Question: I'm playing around with the google InfoWindow.
And almost everything is perfect. I'm Just missing something on the windows.
I always have a right and bottom white space.
I don't mind that much for the bottom one but I'd like to get rid of the right one.
Any idea how to do that ?

'''
<div class="gm-style-iw" style="position: absolute; left: 12px; top: 9px; overflow: auto; width: 352px; height: 290px;">
<div class="" style="overflow: auto;">
<div class="infoBox">
<div style="max-width: 352px; padding: 0px;">
<div id="info-map-element">
<div class="street">
<img src="http://maps.googleapis.com/maps/api/streetview?size=360x190&amp;location=37.<PHONE>,-<PHONE>&amp;fov=90&amp;heading=235&amp;pitch=10&amp;sensor=false" alt="">
<div class="shadow"></div>
<div class="title"> Customer History<br> 123 Foo Av, San Francisco, CA 12345</div>
</div>
<div class="wrap clearfix">
<div class="item clearfix">
<small>2013-09-11</small>
<p>This is the a test of customer history purchases.</p>
<div class="row clearfix">
<div class="col-lg-5"> Cost Estimate <span>$11000</span></div>
<div class="col-lg-7"> Purchase No. <span>123456789</span></div>
</div>
<div class="row clearfix">
<div class="col-lg-12"> Sell by <a href="">My Online seller dot com</a></div>
</div>
</div>
<div class="row clearfix"></div>
</div>
</div>
</div>
</div>
</div>
#map_newsfeed .gm-style-iw {
width: 352px!important;
height: auto!important;
left: 0!important;
font-size: 15px!important;
font-weight: normal!important;
top: 0!important;
overflow: hidden!important;
border-radius: 3px;
}
#map_newsfeed .gm-style-iw > div {
overflow: hidden!important;
}.gm-style .gm-style-iw, .gm-style .gm-style-iw a, .gm-style .gm-style-iw span, .gm-style .gm-style-iw label, .gm-style .gm-style-iw div {
font-size: 13px;
font-weight: normal;
}#info-map-element .row > div {
font-size: inherit;
font-weight: inherit;
}
#info-map-element .shadow {
width: 100%;
height: 100%;
bottom: 0;
-webkit-box-shadow: 0 -35px 75px rgba(0,0,0,0.95) inset;
box-shadow: 0 -35px 75px rgba(0,0,0,0.95) inset;
position: absolute;
font-style: normal;
font-weight: normal;
z-index: 1;
}
#map .gm-style {
font-family: inherit;
}#info-map-element .pagination {
margin: 10px 0 0;
}
.infoBox > img {
position: absolute;
top: 0px;
right: 25px;
display: block;
z-index: 3;
}
#info-map-element .pointer {
width:23px;
height:19px;
top: 99%;
left: 41%;
position:absolute;
display:block;
background: transparent url('http://d3flf7kkefqaeh.cloudfront.net/_assets/3/pointer_down.png');
}#info-map-element .wrap {
padding: 0;
}
#info-map-element .wrap .item:nth-child(even) {
background: #ececec;
}
#info-map-element .wrap .item {
padding: 10px;
}#legend strong {
float: left;
margin: 0 10px 0 0;
display: block;
}
'''
EDTI #2:
So I can change the dom the way I want it with Jquery. Those 3 lines work"
'''
$(".gm-style-iw").next("div").css("right", '52px');
$(".gm-style-iw").prev("div").children().last().css("width", '351px');
$($(".gm-style-iw").prev("div").children()[1]).css("width", '351px');
'''
But for some reason only the first line get executed.
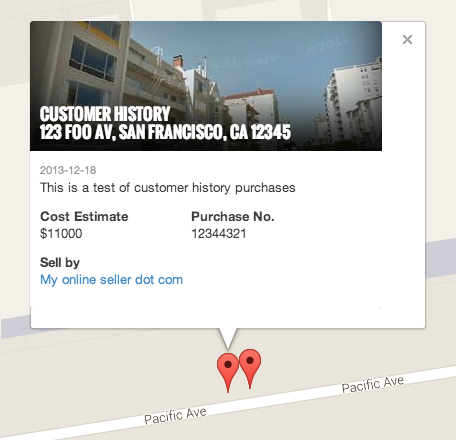
Answer: You need to first remove the infowindow background & shadow, then apply your own css.
'''
/*
* The google.maps.event.addListener() event waits for
* the creation of the infowindow HTML structure 'domready'
* and before the opening of the infowindow defined styles
* are applied.
*/
google.maps.event.addListener(infowindow, 'domready', function() {
// Reference to the DIV which receives the contents of the infowindow using jQuery
var iwOuter = $('.gm-style-iw');
/* The DIV we want to change is above the .gm-style-iw DIV.
* So, we use jQuery and create a iwBackground variable,
* and took advantage of the existing reference to .gm-style-iw for the previous DIV with .prev().
*/
var iwBackground = iwOuter.prev();
// Remove the background shadow DIV
iwBackground.children(':nth-child(2)').css({'display' : 'none'});
// Remove the white background DIV
iwBackground.children(':nth-child(4)').css({'display' : 'none'});
});
'''
'''
.gm-style-iw {
width: 350px !important;
top: 0 !important;
left: 0 !important;
background-color: #fff;
box-shadow: 0 1px 6px rgba(178, 178, 178, 0.6);
border: 1px solid rgba(72, 181, 233, 0.6);
border-radius: 2px 2px 0 0;
}
'''
<URL>